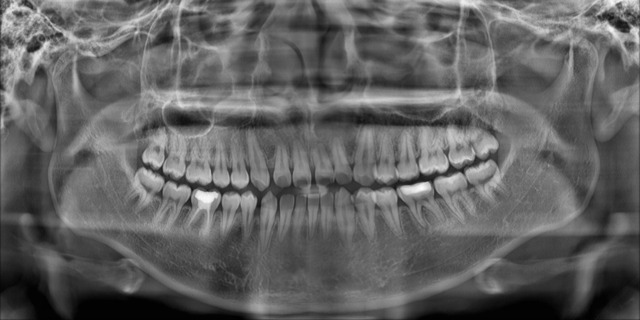
adult